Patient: sex F, age 68
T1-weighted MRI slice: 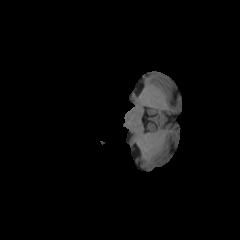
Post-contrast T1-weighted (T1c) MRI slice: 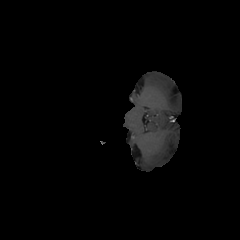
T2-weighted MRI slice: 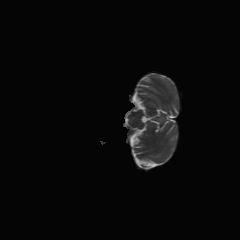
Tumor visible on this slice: no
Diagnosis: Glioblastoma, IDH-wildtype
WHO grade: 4